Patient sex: F
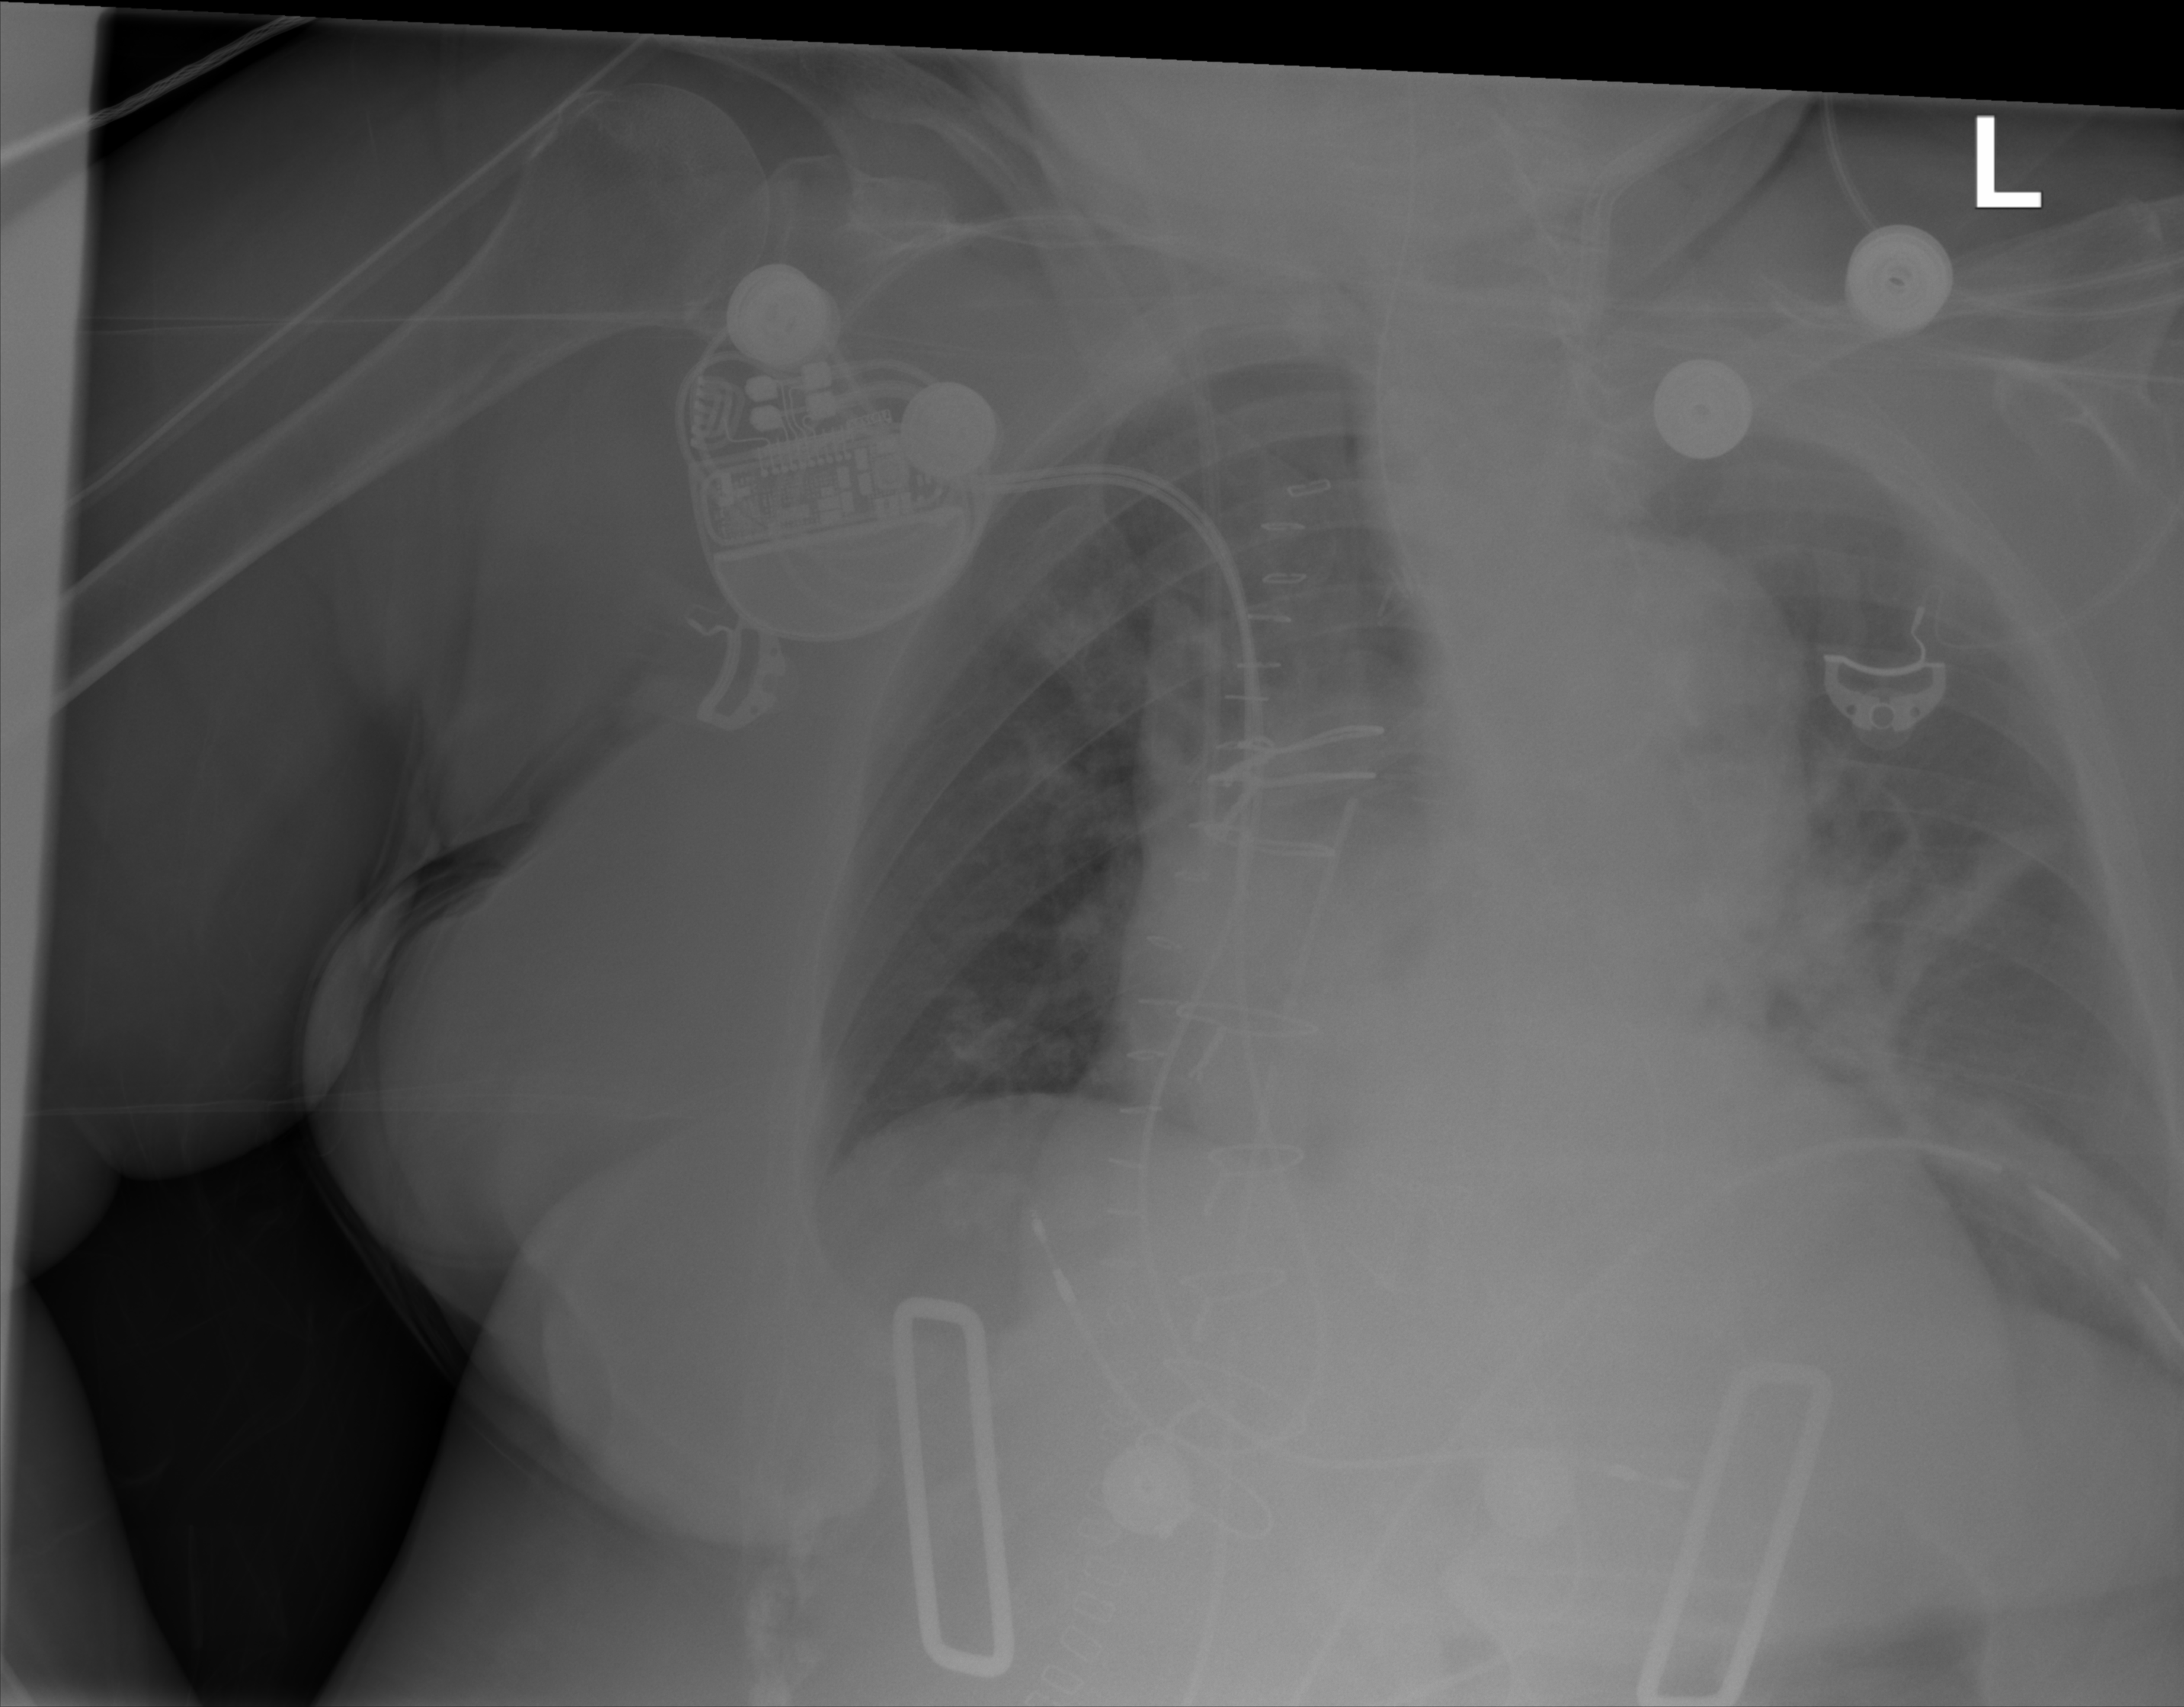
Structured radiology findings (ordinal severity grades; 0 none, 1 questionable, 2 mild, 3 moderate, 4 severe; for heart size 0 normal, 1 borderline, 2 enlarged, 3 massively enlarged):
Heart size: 2
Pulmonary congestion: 0
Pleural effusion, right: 1
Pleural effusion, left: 0
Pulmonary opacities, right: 0
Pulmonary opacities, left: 0
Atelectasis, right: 2
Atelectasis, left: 2